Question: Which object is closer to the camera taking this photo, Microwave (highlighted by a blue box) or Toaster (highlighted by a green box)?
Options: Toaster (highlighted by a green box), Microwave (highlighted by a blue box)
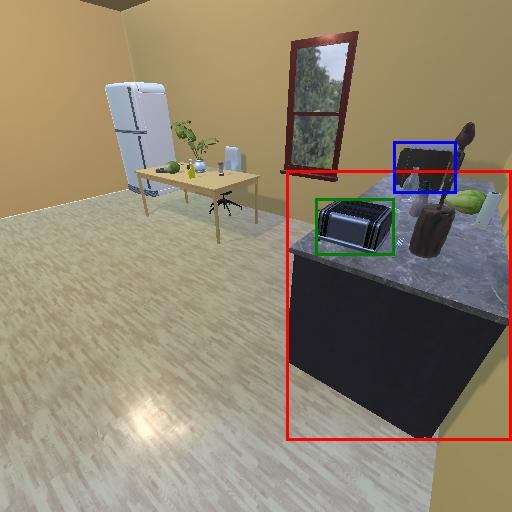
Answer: Toaster (highlighted by a green box)